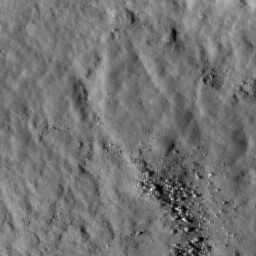
Host type: background_regolith
Lunar coordinates: latitude nan, longitude nan